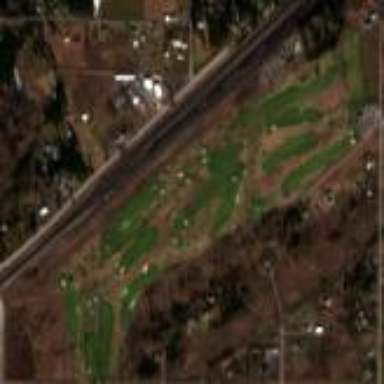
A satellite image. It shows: Golf course.